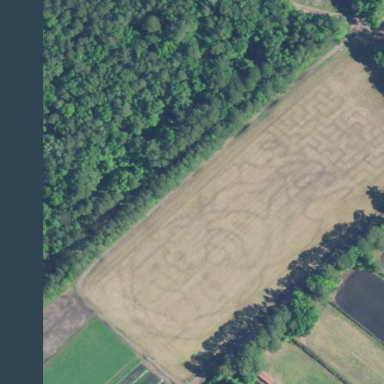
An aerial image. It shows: Maze attraction.